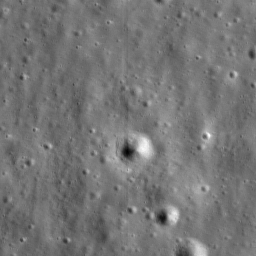
Host type: hard_negative
Lunar coordinates: latitude -17.068, longitude 118.606